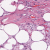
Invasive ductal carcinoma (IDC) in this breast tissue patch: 0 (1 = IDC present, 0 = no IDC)